Question: I am new to GATE (version 8.0) and trying to get the Stanford NER working as part of the processing pipeline.
If I just do a search for Stanford in the plugins I don't see it:

I'm finding conflicting information online about how to add it in.
I know that there is <URL>
How do I get Stanford NER installed and working with GATE?
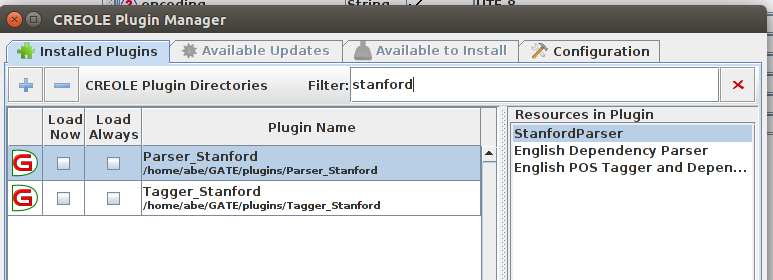
Answer: > I am new to GATE (version 8.0)
The 'Stanford_CoreNLP' plugin was introduced in June 2014, the release of GATE version 8.0, so you need to download a more recent <URL> but the NER tools were not included at that point.
As a general rule, if you want to be sure you're looking at the correct version of the GATE user guide then you should access it via the "help" menu in GATE Developer. The <URL> on the GATE website refers to the latest snapshot, not to a numbered release.
---
Edit June 2015: GATE Developer version 8.1 has now been released, which includes the 'Stanford_CoreNLP' plugin.